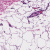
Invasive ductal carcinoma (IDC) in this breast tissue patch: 0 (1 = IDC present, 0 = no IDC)